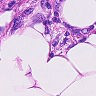
Metastatic tissue present: yes